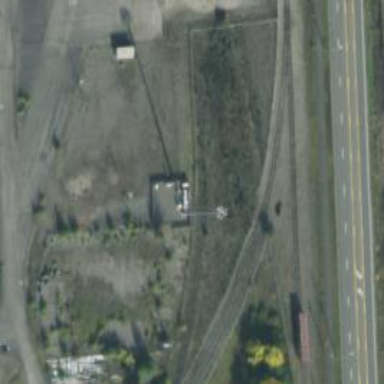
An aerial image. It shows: Abandoned railway.